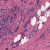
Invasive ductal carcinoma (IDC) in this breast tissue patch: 0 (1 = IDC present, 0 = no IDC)